Field crop: maize
Growth stage: 2
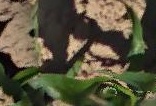
Species: maize